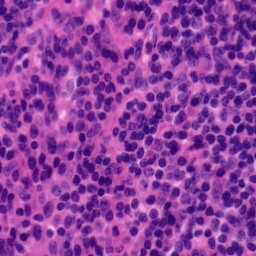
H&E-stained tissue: Tonsil